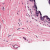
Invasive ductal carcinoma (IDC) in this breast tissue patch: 0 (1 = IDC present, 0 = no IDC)